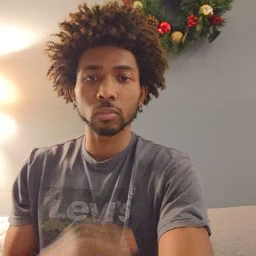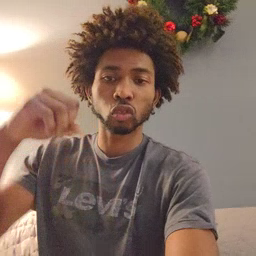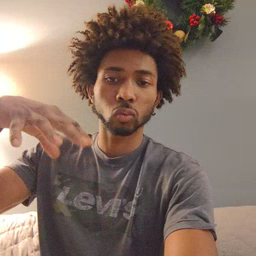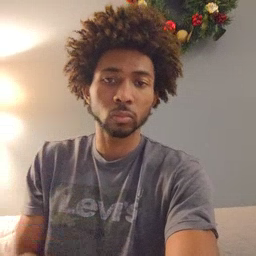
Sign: drop